Interaction volume radius: 10 \u00c5
Interaction volume height: 25 \u00c5
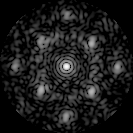
Disorder parameter: 0.4801